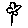
Label: flower